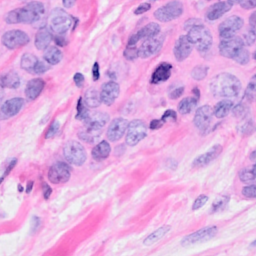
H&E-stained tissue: Breast